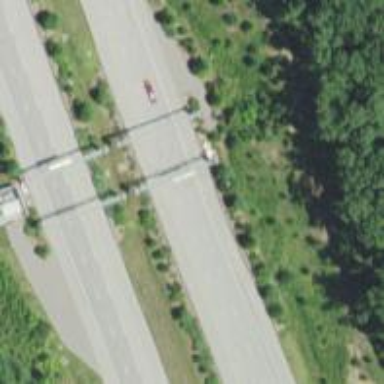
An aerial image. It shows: Toll gantry on the road.